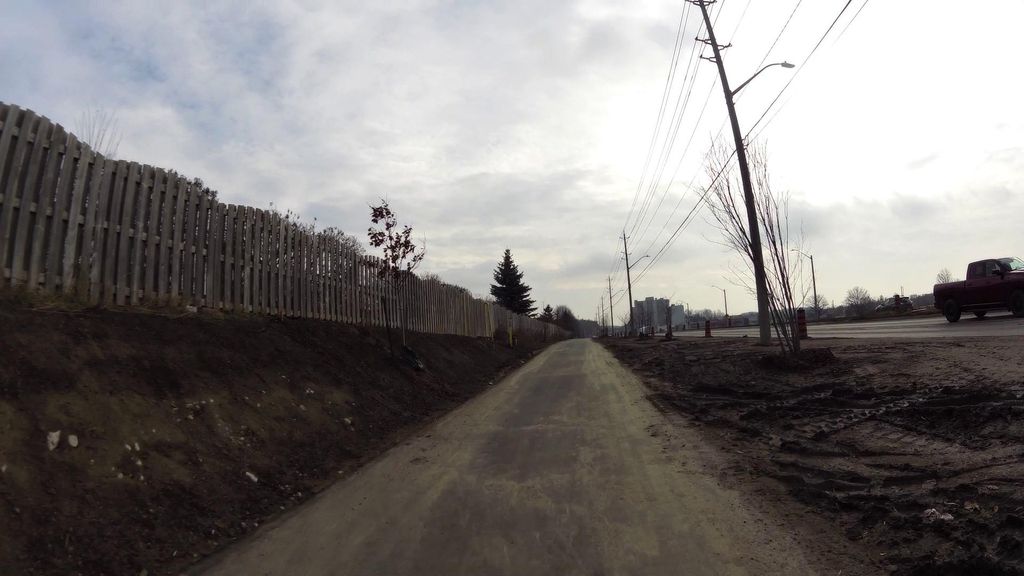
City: kitchener-waterloo